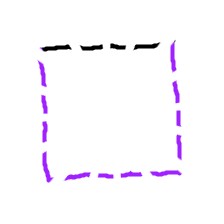
Shape: square